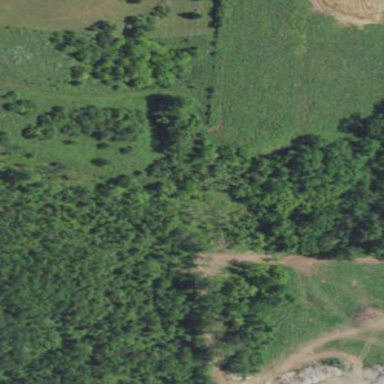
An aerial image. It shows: Mixed deciduous forest.